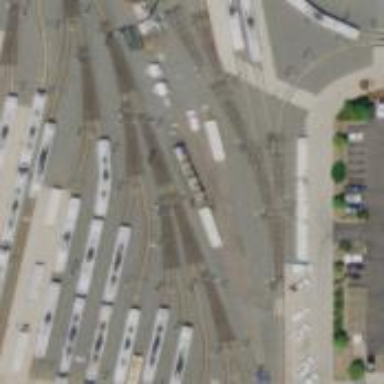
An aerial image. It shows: Light rail service yard with electrified contact lines.